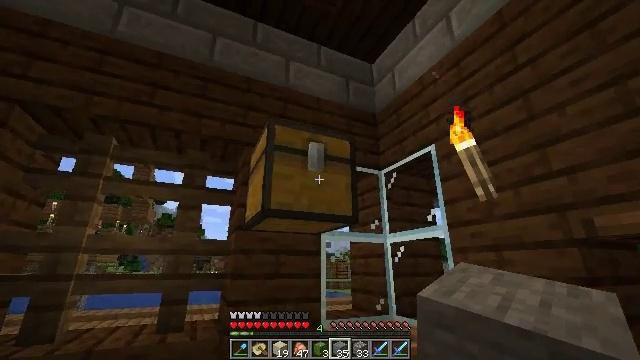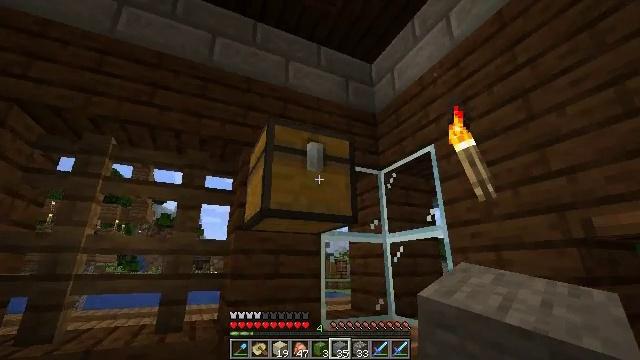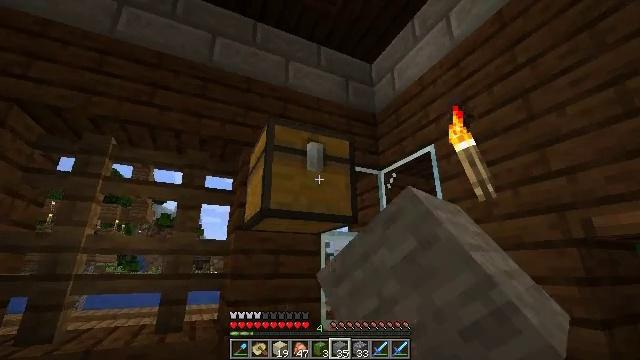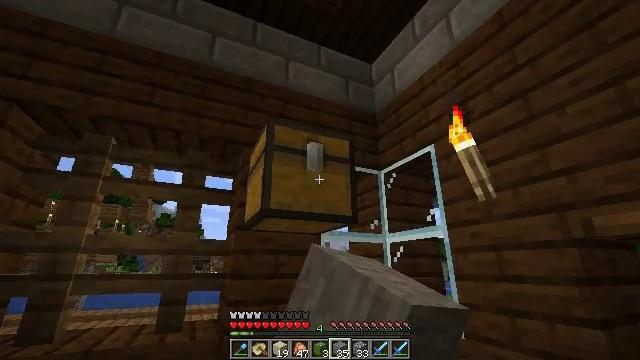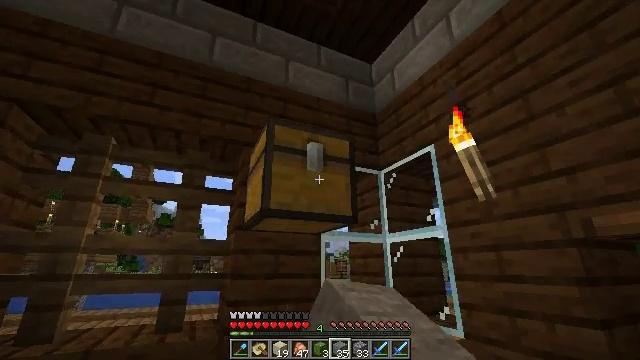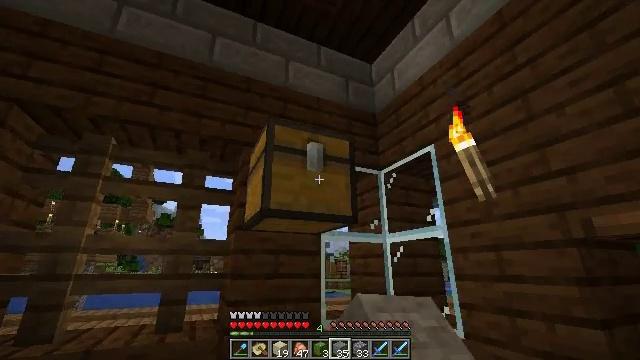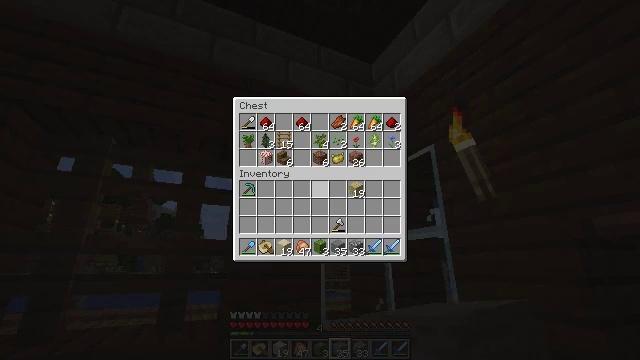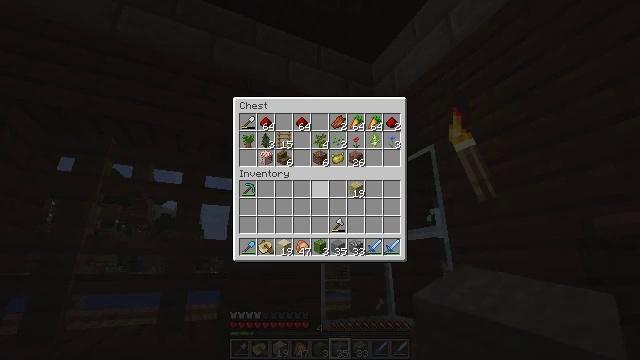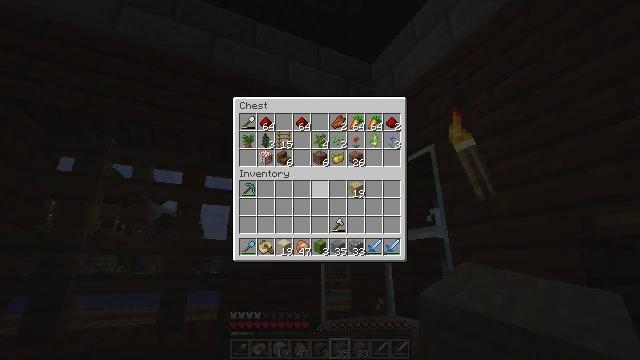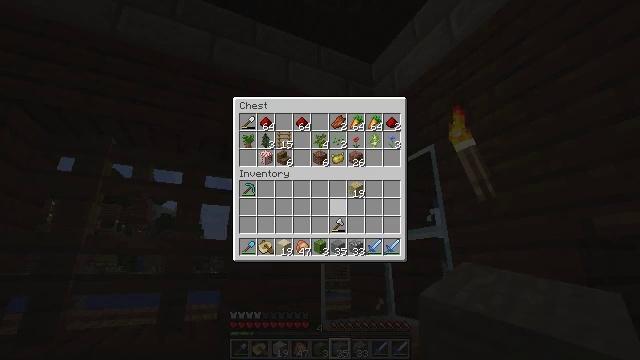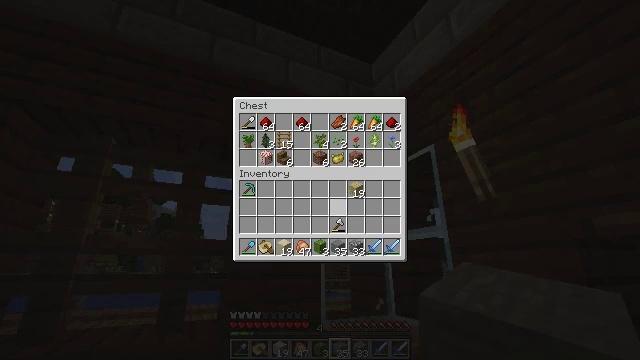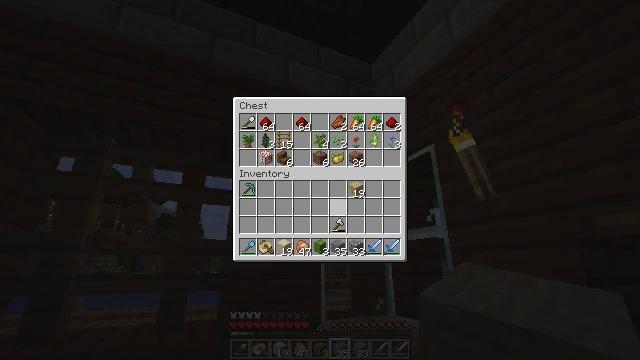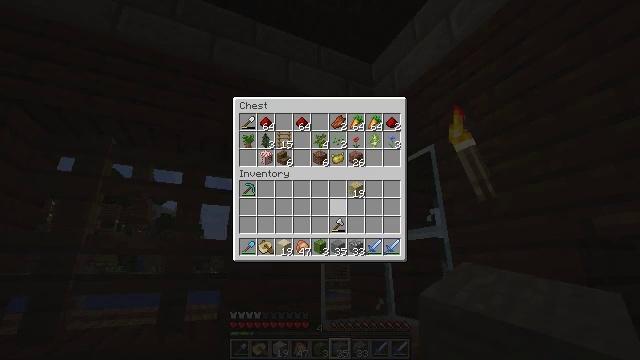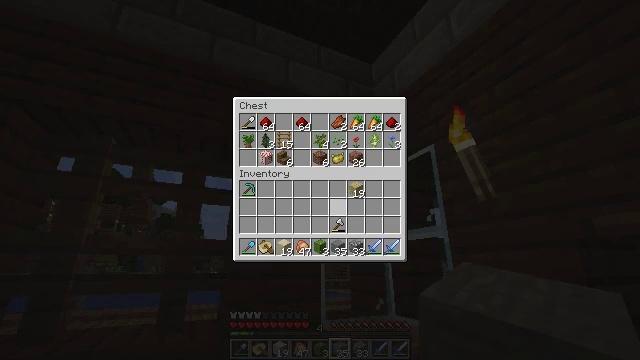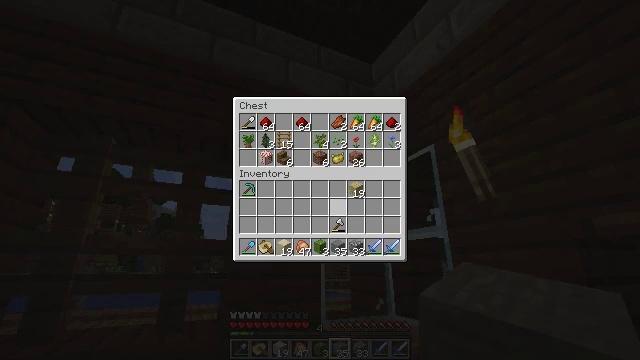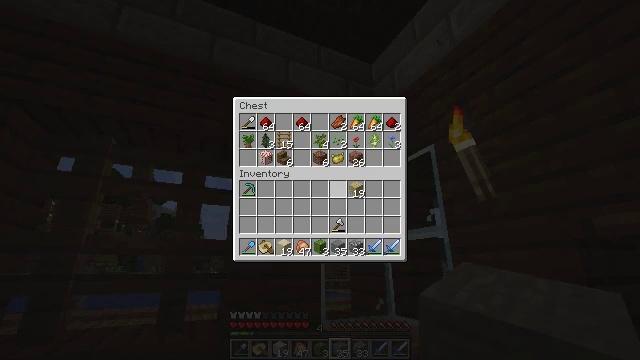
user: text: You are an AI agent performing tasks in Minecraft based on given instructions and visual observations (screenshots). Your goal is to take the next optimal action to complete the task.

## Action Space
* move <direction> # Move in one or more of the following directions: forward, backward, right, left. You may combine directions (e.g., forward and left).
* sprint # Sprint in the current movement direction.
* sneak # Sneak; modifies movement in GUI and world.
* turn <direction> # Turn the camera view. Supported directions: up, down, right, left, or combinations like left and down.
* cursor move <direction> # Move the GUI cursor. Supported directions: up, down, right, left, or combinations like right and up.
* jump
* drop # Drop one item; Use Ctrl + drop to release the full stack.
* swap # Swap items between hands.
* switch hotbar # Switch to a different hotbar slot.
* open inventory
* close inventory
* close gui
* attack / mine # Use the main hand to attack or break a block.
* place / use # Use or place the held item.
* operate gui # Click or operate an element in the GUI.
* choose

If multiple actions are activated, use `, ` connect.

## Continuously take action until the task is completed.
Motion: motion action
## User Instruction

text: Harvest sweet berries by mining the bush.
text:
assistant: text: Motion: use / place
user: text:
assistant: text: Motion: use / place
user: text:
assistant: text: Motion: use / place
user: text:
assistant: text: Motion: use / place
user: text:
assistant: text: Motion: no_op
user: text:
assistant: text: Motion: no_op
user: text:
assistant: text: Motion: no_op
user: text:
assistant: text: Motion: cursor move down
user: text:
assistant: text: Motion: cursor move down
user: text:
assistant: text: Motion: no_op
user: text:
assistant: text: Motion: no_op
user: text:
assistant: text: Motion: no_op
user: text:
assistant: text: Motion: no_op
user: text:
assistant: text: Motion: no_op
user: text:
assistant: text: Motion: no_op
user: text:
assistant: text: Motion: no_op
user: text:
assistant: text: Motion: no_op
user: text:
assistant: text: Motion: no_op
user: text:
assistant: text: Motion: no_op
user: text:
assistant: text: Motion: turn right and down
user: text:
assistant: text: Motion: turn right and down
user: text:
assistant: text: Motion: turn right and down
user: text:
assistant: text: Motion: turn right and down
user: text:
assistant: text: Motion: turn left and down
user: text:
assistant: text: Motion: turn down
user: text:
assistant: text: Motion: turn down
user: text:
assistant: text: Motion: no_op
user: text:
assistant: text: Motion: no_op
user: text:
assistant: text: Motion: no_op
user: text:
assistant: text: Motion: no_op